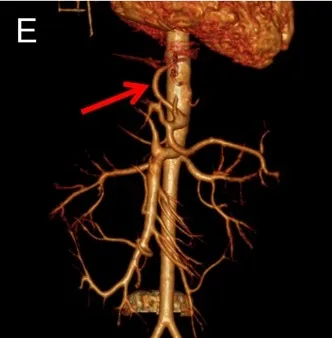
Skin capillary malformations, facial feature, and heart and liver arteriovenous malformations of the patient. (E) Angiography shows enlarged left hepatic artery (red arrow).
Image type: radiology (ct)